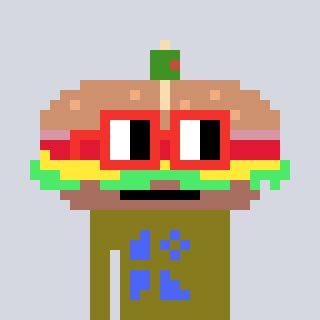
a pixel art character with square red glasses, a sandwich-shaped head and a gunk-colored body on a cool background